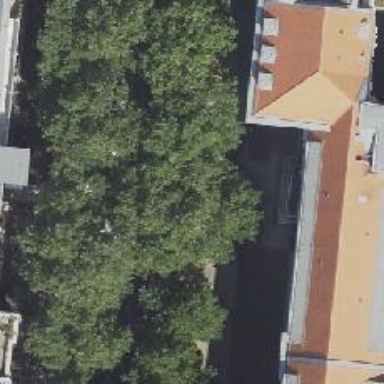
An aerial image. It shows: Deciduous broadleaved tree.